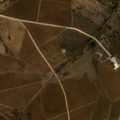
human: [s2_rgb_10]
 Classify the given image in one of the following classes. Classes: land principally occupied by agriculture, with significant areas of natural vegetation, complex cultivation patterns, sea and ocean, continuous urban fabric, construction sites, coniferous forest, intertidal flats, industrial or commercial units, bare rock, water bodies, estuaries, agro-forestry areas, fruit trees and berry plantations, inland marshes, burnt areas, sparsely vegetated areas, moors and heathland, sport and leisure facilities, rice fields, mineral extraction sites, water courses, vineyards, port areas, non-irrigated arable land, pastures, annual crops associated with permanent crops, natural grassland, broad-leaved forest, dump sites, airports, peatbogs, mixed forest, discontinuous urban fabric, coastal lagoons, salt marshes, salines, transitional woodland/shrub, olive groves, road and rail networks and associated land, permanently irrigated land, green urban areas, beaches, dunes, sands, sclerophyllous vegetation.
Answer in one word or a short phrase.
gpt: non-irrigated arable land, vineyards, pastures, annual crops associated with permanent crops